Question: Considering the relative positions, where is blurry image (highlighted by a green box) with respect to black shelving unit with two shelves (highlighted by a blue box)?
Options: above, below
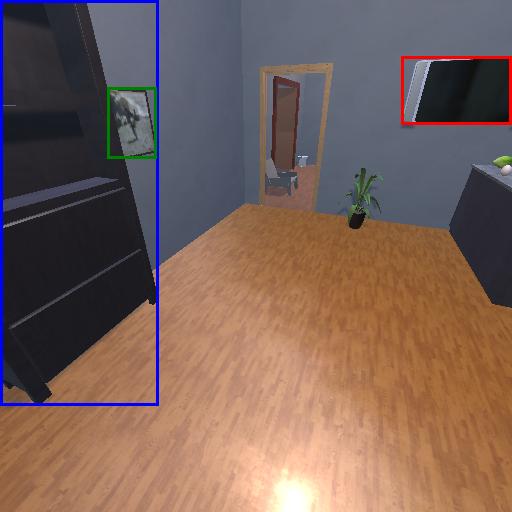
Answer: above